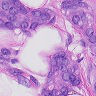
Metastatic tissue present: yes